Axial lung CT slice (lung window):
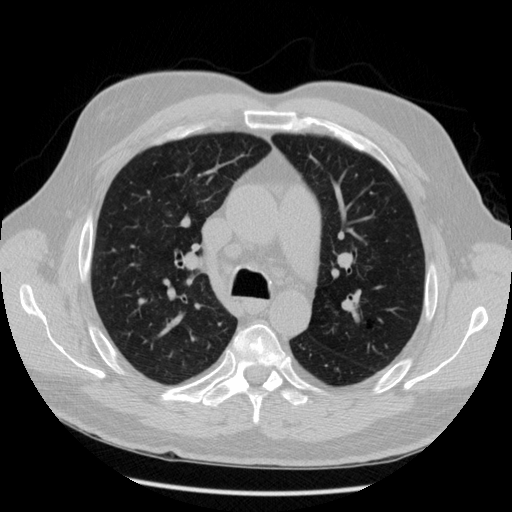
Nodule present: no